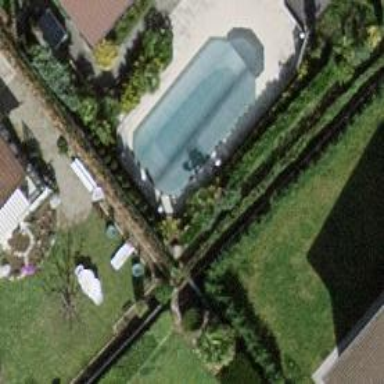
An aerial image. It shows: Swimming pool located in leisure land.